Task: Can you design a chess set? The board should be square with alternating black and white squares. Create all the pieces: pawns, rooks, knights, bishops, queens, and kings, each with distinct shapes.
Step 3257:
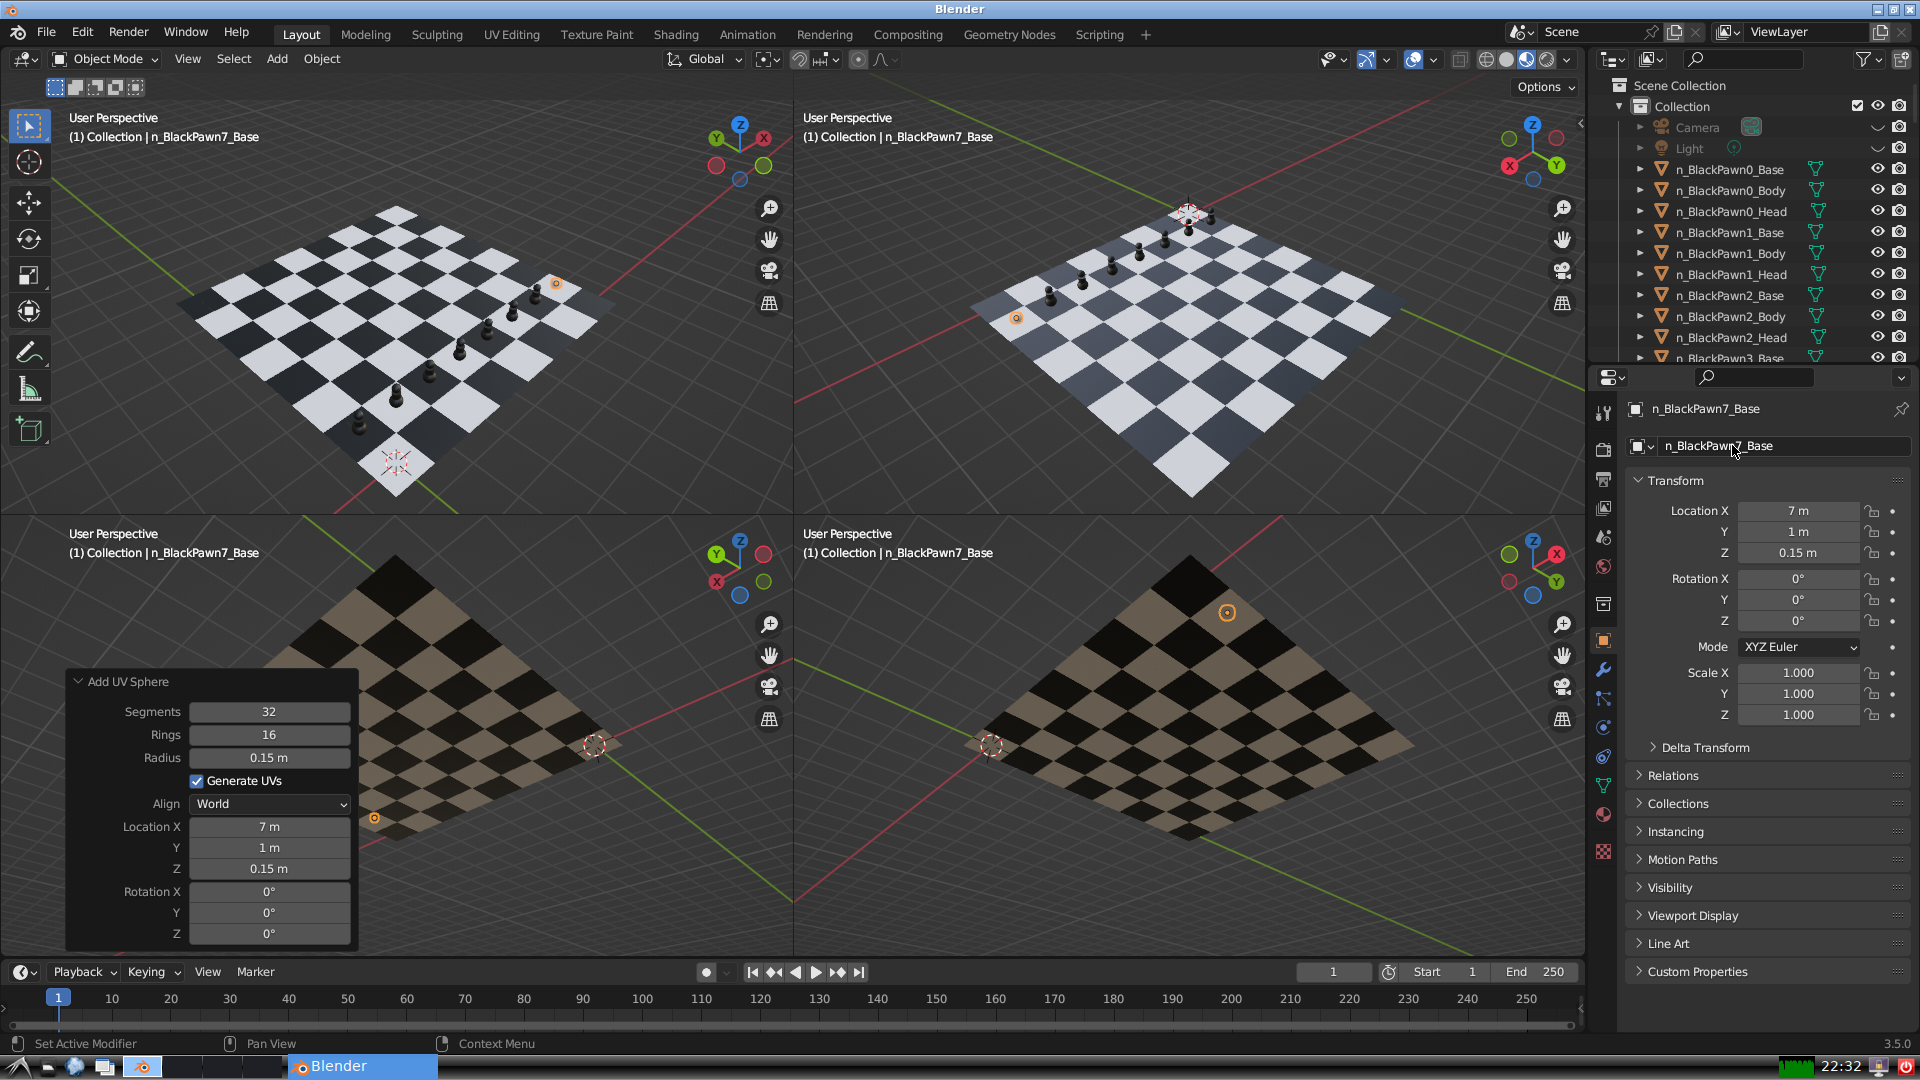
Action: {"mouse_move": [1603, 815]}